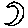
Label: moon